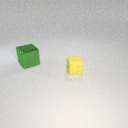
large green metal cube to the left of small yellow rubber cube